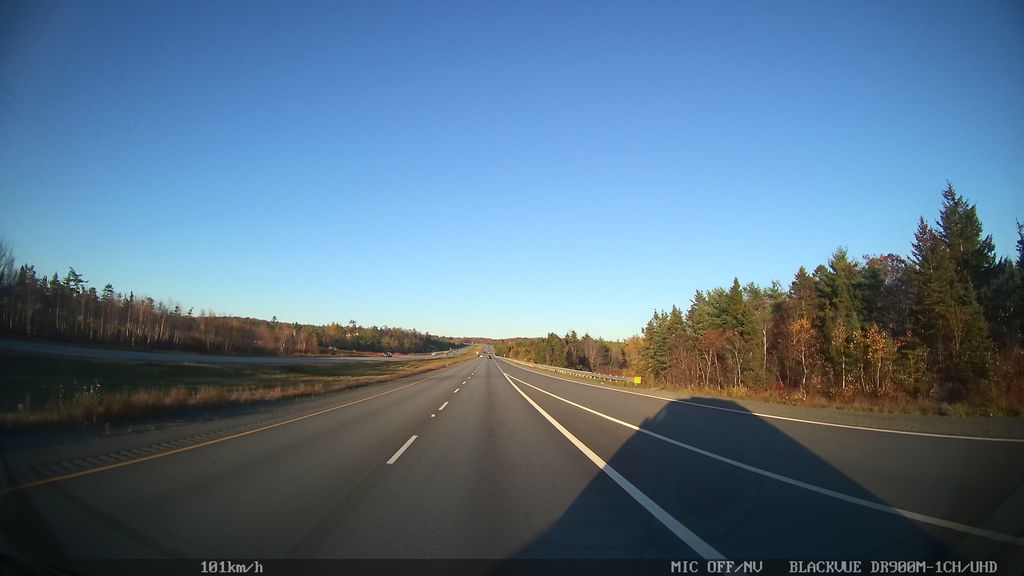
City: halifax